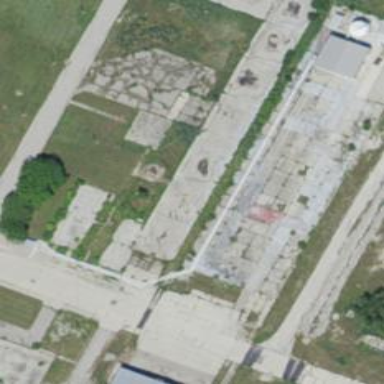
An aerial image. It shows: Brownfield site.